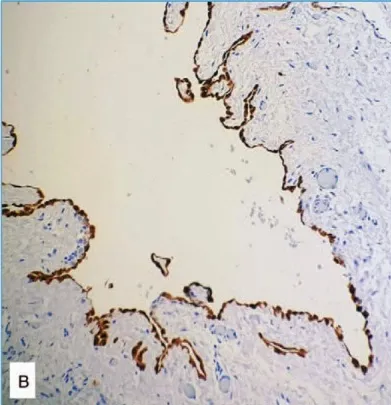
Immunohistochemical staining for calretinin confirmed the mesothelial origin of the surface epithelium of the cyst (10x).
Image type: pathology (immunostaining)